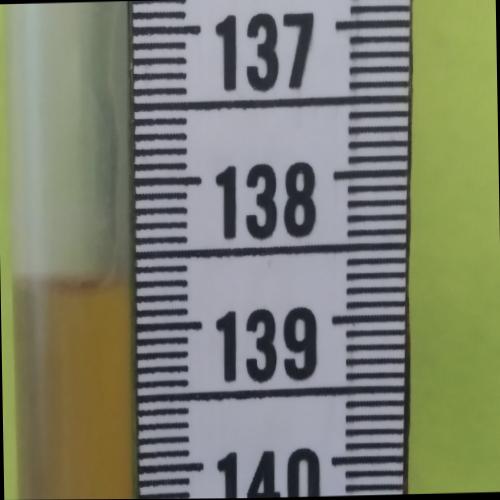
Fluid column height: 138.7 cm